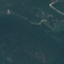
Label: Forest